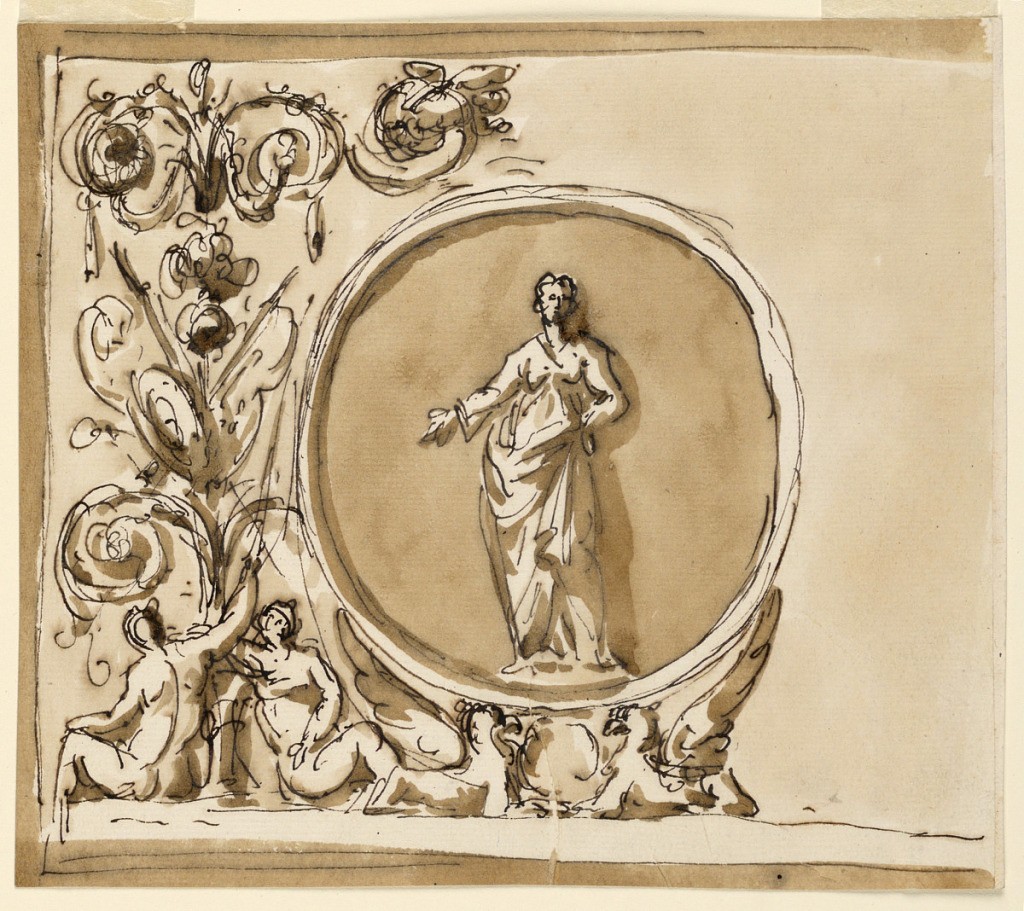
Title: Design for the Decoration of a Panel
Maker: Giuseppe Barberi, Italian, 1746–1809
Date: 18th century
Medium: Pen and brown ink, brush and brown wash on off-white laid paper
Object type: Drawing
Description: Roundel with a Sybil (?), grotesques for the decoration above the mirrors, noble cabinet, Palazzo Altieri.